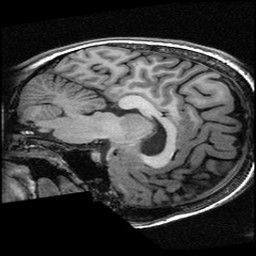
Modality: T1w
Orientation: sagittal
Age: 23
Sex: female